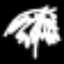
Label: palm tree